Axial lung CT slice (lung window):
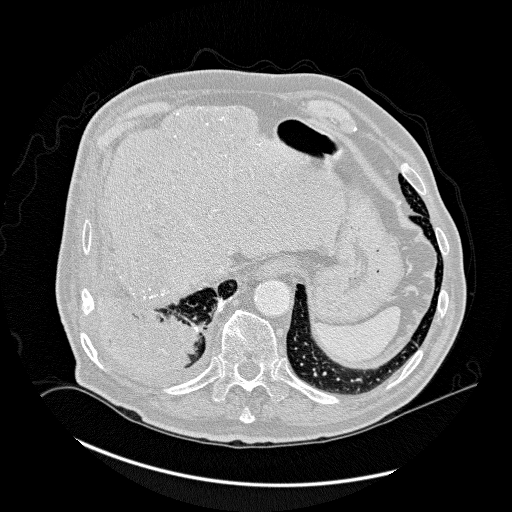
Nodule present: no